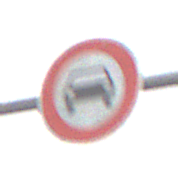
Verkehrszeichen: VerbotKraftwagen
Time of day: Midday
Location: Outdoor (Nature)
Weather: Overcast
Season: NotSpecified
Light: Natural